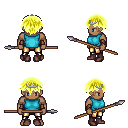
a pixel art fantasy rpg character, male body template, human, dark skin, teal sleeveless shirt, gold greaves, gold short bangs hairstyle, silver tiara, leather bracers, maroon shoes, spear, four views (front, back, left, right), 2x2 character sprite sheet, small pixel art, hard edges, no anti-aliasing